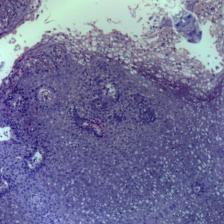
Diagnosis: OSCC